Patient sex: M
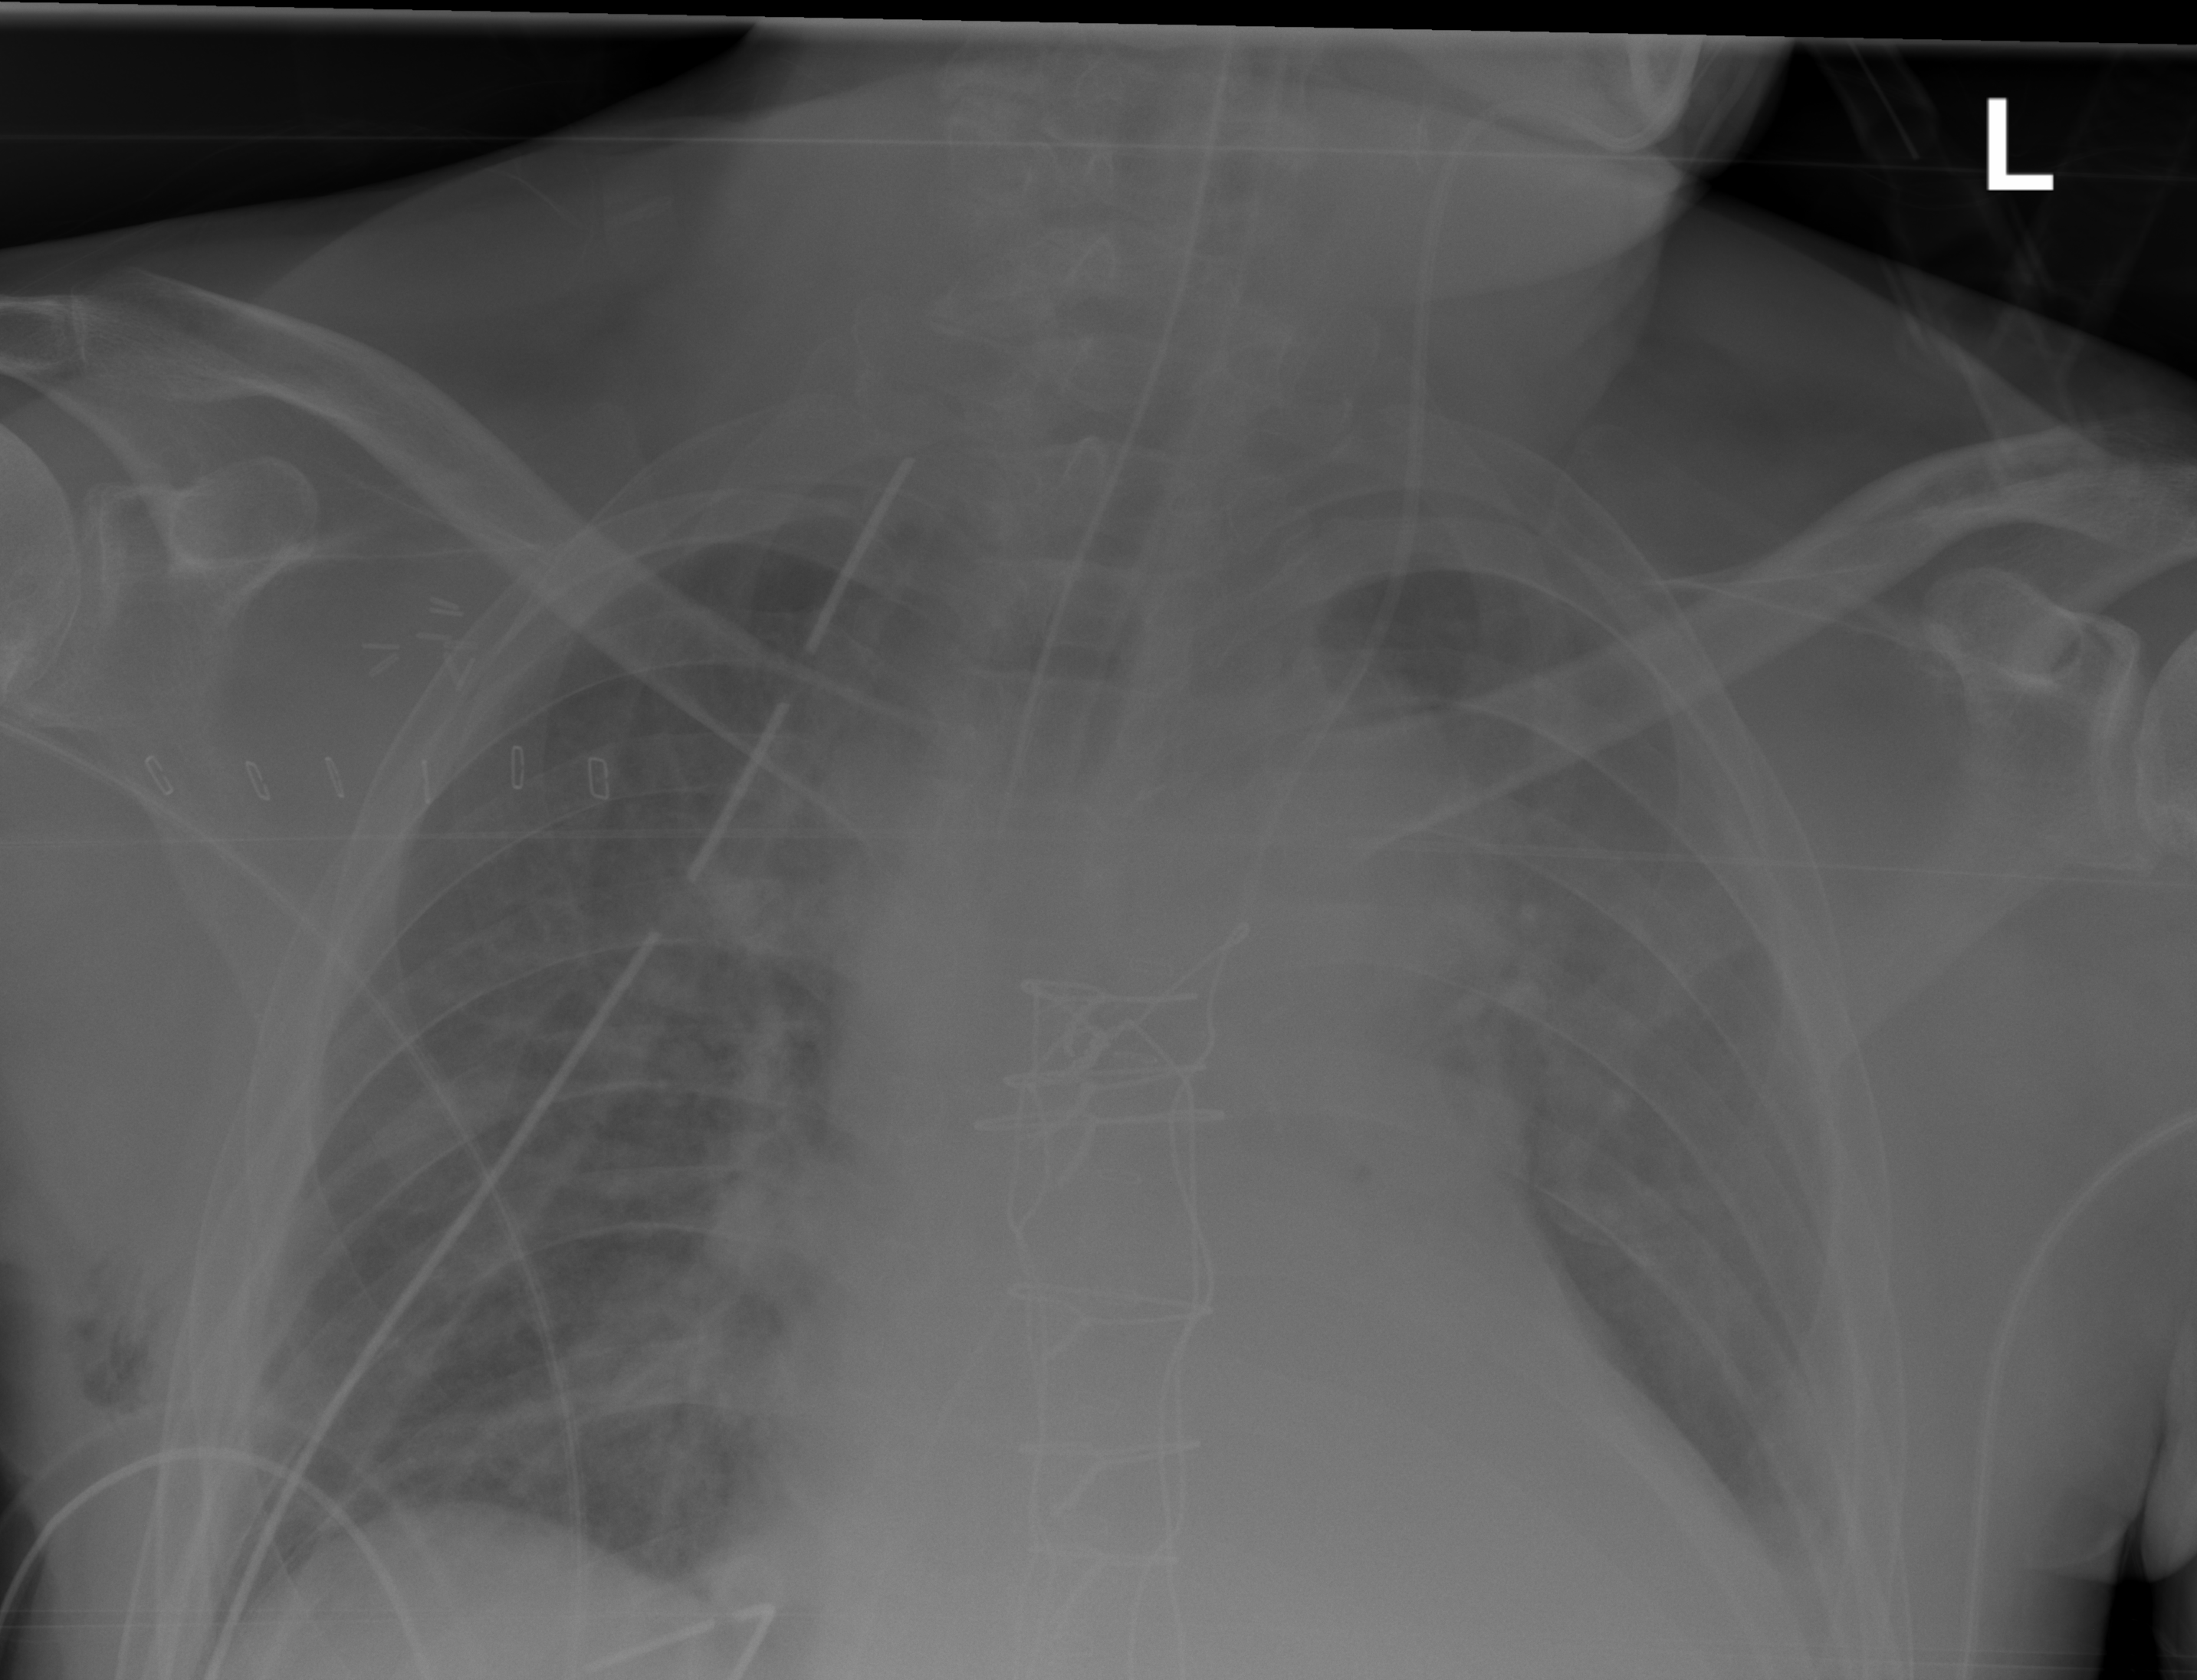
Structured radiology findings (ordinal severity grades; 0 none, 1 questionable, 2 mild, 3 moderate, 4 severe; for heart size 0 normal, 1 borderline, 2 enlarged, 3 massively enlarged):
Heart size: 2
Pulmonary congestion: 2
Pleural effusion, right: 0
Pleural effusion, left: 2
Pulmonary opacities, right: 0
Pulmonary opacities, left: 0
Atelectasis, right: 1
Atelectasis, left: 2